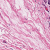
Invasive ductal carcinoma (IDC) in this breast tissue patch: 0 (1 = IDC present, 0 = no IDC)